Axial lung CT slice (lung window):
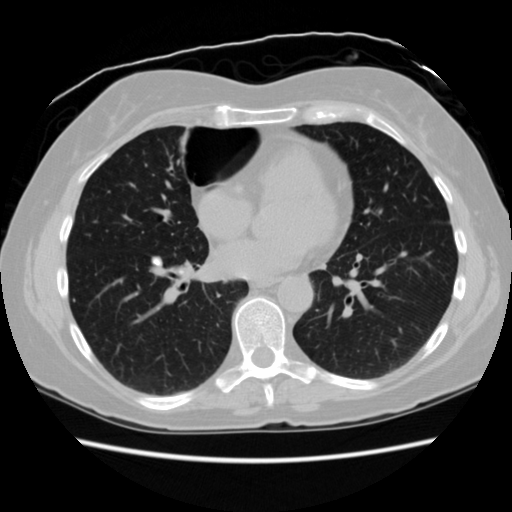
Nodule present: yes
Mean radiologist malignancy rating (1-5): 1